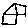
Label: house